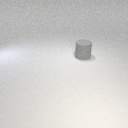
large gray rubber cylinder